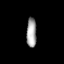
Tissue: prostate
Cell type: T cells
Senescence score: 0.1771
Nuclear area (px): 288
Mean DAPI intensity: 162.309